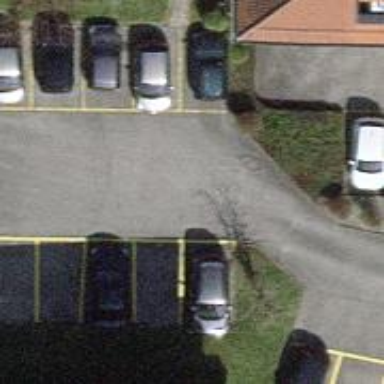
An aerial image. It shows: Road serving as parking aisle.